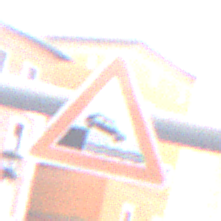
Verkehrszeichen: Ufer
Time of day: SunriseSunset
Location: Outdoor (Urban)
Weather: Clear
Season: NotSpecified
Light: Natural